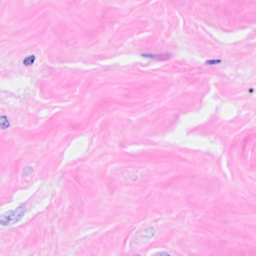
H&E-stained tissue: Breast